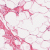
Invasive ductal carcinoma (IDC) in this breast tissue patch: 0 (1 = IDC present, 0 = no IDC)